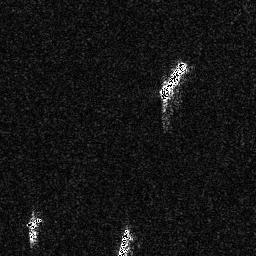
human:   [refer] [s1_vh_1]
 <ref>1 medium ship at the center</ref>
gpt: <box>[[61, 23, 73, 38, 0]]</box>

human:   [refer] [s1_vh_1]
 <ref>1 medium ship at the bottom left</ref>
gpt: <box>[[9, 83, 15, 95, 0]]</box>